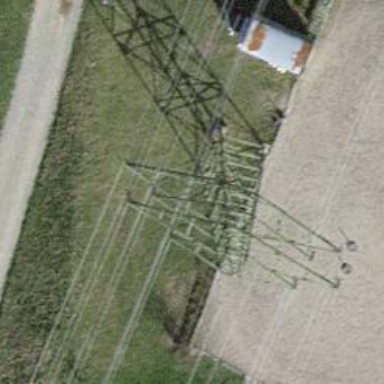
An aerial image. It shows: Power line is depicted.